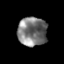
Tissue: lung
Cell type: Epithelial cells
Senescence score: 0.2379
Nuclear area (px): 824
Mean DAPI intensity: 122.266